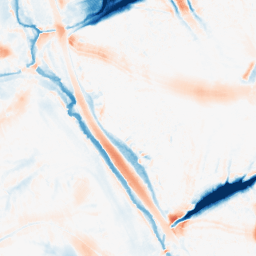
Category: morphological
Decomposition family: morphological
Decomposition parameters: operation: average
size: 20
Upsampling method: cubic_mitchell
Upsampling parameters: scale: 8
Upsampling scale: 8